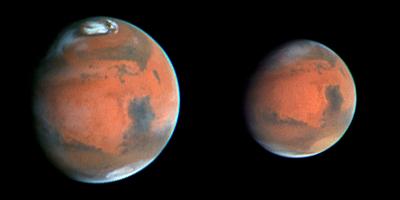
Hubble Watches the Red Planet as Mars Global Surveyor Begins Aerobraking Mars, Hubble Space Telescope